Question: So I have a menu that I generate from a php query the output looks like:
'''
#ultra-menu {
width: 92%;
background-color: rgba(255, 255, 255, 0.90);
position: absolute;
left: 0px;
right: 0px;
margin: auto;
border-radius: 35px;
max-height: 300px;
padding: 25px;
top: 82px;
z-index: 999999;
}
#ultra-menu h3 {
text-transform: uppercase;
color: #e4810b;
text-align: left;
margin-top: 0px;
padding-top: 0px;
}
#ultra-menu a {
color: #28281e;
}
#ultra-menu a:hover {
color: #e4810b;
}
#ultra-menu ul {
margin: 7px;
float: left;
}
.um-cat {
display: none;
text-align: left;
}
#um-fresh {
display: block;
}
'''
'''
<nav id="ultra-menu" class="site-sub-navigation align-center" role="navigation">
<div id="um-fresh" class="um-cat">
<h3><b>Freshwater</b></h3>
<ul>
<li class="um-par"><a href="/books-media/"><b>Books &amp; Media</b></a>
</li>
</ul>
<ul>
<li class="um-par"><a href="/fishing-accessories/"><b>Fishing Accessories</b></a>
</li>
<li class="um-sub"><a href="/fishing-accessories/fishing-nets/">Fishing Nets</a>
</li>
<li class="um-sub"><a href="/fishing-accessories/fishing-tools-accessories/">Fishing Tools &amp; Accessories</a>
</li>
<li class="um-sub"><a href="/fishing-accessories/rod-accessories/">Rod Accessories</a>
</li>
<li class="um-sub"><a href="/fishing-accessories/smokers-flasks/">Smokers &amp; Flasks</a>
</li>
<li class="um-sub"><a href="/fishing-accessories/sunglasses/">Sunglasses</a>
</li>
<li class="um-sub"><a href="/fishing-accessories/wader-accessories/">Wader Accessories</a>
</li>
<li class="um-sub"><a href="/fishing-accessories/wader-repair/">Wader Repair</a>
</li>
<li class="um-sub"><a href="/fishing-accessories/wading-staffs/">Wading Staffs</a>
</li>
</ul>
<ul>
<li class="um-par"><a href="/fishing-clothing/"><b>Fishing Clothing</b></a>
</li>
<li class="um-sub"><a href="/fishing-clothing/coats-jackets/">Coats &amp; Jackets</a>
</li>
<li class="um-sub"><a href="/fishing-clothing/gloves/">Gloves</a>
</li>
<li class="um-sub"><a href="/fishing-clothing/hats-caps/">Hats &amp; Caps</a>
</li>
<li class="um-sub"><a href="/fishing-clothing/freshwater-fishing-clothing-jackets/">Jackets</a>
</li>
<li class="um-sub"><a href="/fishing-clothing/jumpers-fleeces/">Jumpers &amp; Fleeces</a>
</li>
<li class="um-sub"><a href="/fishing-clothing/life-jackets/">Life jackets &amp; Collars</a>
</li>
<li class="um-sub"><a href="/fishing-clothing/socks/">Socks</a>
</li>
<li class="um-sub"><a href="/fishing-clothing/thermals-base-layers/">Thermals &amp; Base Layers</a>
</li>
<li class="um-sub"><a href="/fishing-clothing/trousers-shorts/">Trousers</a>
</li>
<li class="um-sub"><a href="/fishing-clothing/vests-waistcoats/">Vests &amp; Waistcoats</a>
</li>
<li class="um-sub"><a href="/fishing-clothing/waders-boots/">Waders &amp; Boots</a>
</li>
<li class="um-sub"><a href="/fishing-clothing/wading-jackets/">Wading Jackets</a>
</li>
</ul>
<ul>
<li class="um-par"><a href="/fishing-equipment/"><b>Fishing Equipment</b></a>
</li>
<li class="um-sub"><a href="/fishing-equipment/backing-nylon-accessories/">Backing, Nylon &amp; Accessories</a>
</li>
<li class="um-sub"><a href="/fishing-equipment/fly-lines/">Fly Lines</a>
</li>
<li class="um-sub"><a href="/fishing-equipment/fly-reels/">Fly Reels</a>
</li>
<li class="um-sub"><a href="/fishing-equipment/fly-rods/">Fly Rods</a>
</li>
<li class="um-sub"><a href="/fishing-equipment/leaders-tippets/">Leaders &amp; Tippets</a>
</li>
<li class="um-sub"><a href="/fishing-equipment/freshwater-fishing-equipment-rod-accessories/">Rod Accessories</a>
</li>
<li class="um-sub"><a href="/fishing-equipment/spools/">Spools</a>
</li>
</ul>
<ul>
<li class="um-par"><a href="/flies-fly-tying/"><b>Flies &amp; Fly Tying</b></a>
</li>
</ul>
<ul>
<li class="um-par"><a href="/gifts-miscellaneous/"><b>Gifts &amp; Miscellaneous</b></a>
</li>
</ul>
<ul>
<li class="um-par"><a href="/luggage-storage/"><b>Luggage &amp; Storage</b></a>
</li>
</ul>
<ul>
<li class="um-par"><a href="/spinning/"><b>Spinning</b></a>
</li>
<li class="um-sub"><a href="/spinning/braid-line/">Braid &amp; Line</a>
</li>
<li class="um-sub"><a href="/spinning/spinners/">Spinners</a>
</li>
<li class="um-sub"><a href="/spinning/spinning-accessories/">Spinning Accessories</a>
</li>
<li class="um-sub"><a href="/spinning/spinning-reels/">Spinning Reels</a>
</li>
<li class="um-sub"><a href="/spinning/spinning-rods/">Spinning Rods</a>
</li>
</ul>
</div>
</nav>
'''
What I am trying to do here is make them list from left to right wrap its container like the image:

So that instead of having whitespace under each '<ul>' I would like the other '<ul>' to fit underneath.
I know this is possible with flex box's but for compatibility I don't want them on my site.
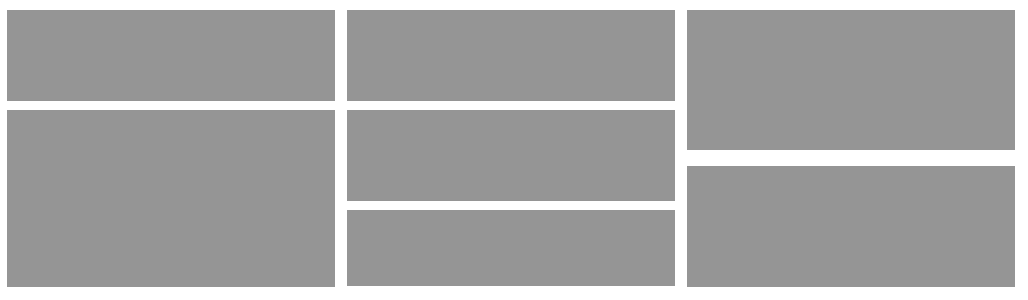
Answer: Css only you could use 'column-count' on your parent element in your case #um-fresh.
Then on your children you want to act masonry like you would use 'display: inline-block;'
Though it technically has the same support as Flex-box's I would say it's an easier solution than flex box.
<URL>
<URL>
A safer conduct might be to use <URL> because of the lack of IE9 and 8 support.
Though saying that you could put in a conditional statement for '<IE9' and activate jsMasonry so you are not polluting your site with additional js. That way you have a CSS only version and then when the user is on an older browser they get the js masonry so that it still looks right.
Also if you are using <URL> you could detect if column-count is working and if not then run jsMasonary.
---
so your css for Column Count would be like:
'''
#ultra-menu {
width: 92%;
background-color: rgba(255, 255, 255, 0.90);
position: absolute;
left: 0px;
right: 0px;
margin: auto;
border-radius: 35px;
max-height: 300px;
padding: 25px;
top: 82px;
z-index: 999999;
}
#ultra-menu h3 {
text-transform: uppercase;
color: #e4810b;
text-align: left;
margin-top: 0px;
padding-top: 0px;
}
#ultra-menu a {
color: #28281e;
}
#ultra-menu a:hover {
color: #e4810b;
}
#ultra-menu ul {
margin: 7px;
display: inline-block;
}
.um-cat {
display: none;
text-align: left;
}
#um-fresh {
display: block;
-moz-column-count: 4;
-webkit-column-count: 4;
column-count: 4;
}
'''
'''
<nav id="ultra-menu" class="site-sub-navigation align-center" role="navigation">
<div id="um-fresh" class="um-cat">
<h3><b>Freshwater</b></h3>
<ul>
<li class="um-par"><a href="/books-media/"><b>Books &amp; Media</b></a>
</li>
</ul>
<ul>
<li class="um-par"><a href="/fishing-accessories/"><b>Fishing Accessories</b></a>
</li>
<li class="um-sub"><a href="/fishing-accessories/fishing-nets/">Fishing Nets</a>
</li>
<li class="um-sub"><a href="/fishing-accessories/fishing-tools-accessories/">Fishing Tools &amp; Accessories</a>
</li>
<li class="um-sub"><a href="/fishing-accessories/rod-accessories/">Rod Accessories</a>
</li>
<li class="um-sub"><a href="/fishing-accessories/smokers-flasks/">Smokers &amp; Flasks</a>
</li>
<li class="um-sub"><a href="/fishing-accessories/sunglasses/">Sunglasses</a>
</li>
<li class="um-sub"><a href="/fishing-accessories/wader-accessories/">Wader Accessories</a>
</li>
<li class="um-sub"><a href="/fishing-accessories/wader-repair/">Wader Repair</a>
</li>
<li class="um-sub"><a href="/fishing-accessories/wading-staffs/">Wading Staffs</a>
</li>
</ul>
<ul>
<li class="um-par"><a href="/fishing-clothing/"><b>Fishing Clothing</b></a>
</li>
<li class="um-sub"><a href="/fishing-clothing/coats-jackets/">Coats &amp; Jackets</a>
</li>
<li class="um-sub"><a href="/fishing-clothing/gloves/">Gloves</a>
</li>
<li class="um-sub"><a href="/fishing-clothing/hats-caps/">Hats &amp; Caps</a>
</li>
<li class="um-sub"><a href="/fishing-clothing/freshwater-fishing-clothing-jackets/">Jackets</a>
</li>
<li class="um-sub"><a href="/fishing-clothing/jumpers-fleeces/">Jumpers &amp; Fleeces</a>
</li>
<li class="um-sub"><a href="/fishing-clothing/life-jackets/">Life jackets &amp; Collars</a>
</li>
<li class="um-sub"><a href="/fishing-clothing/socks/">Socks</a>
</li>
<li class="um-sub"><a href="/fishing-clothing/thermals-base-layers/">Thermals &amp; Base Layers</a>
</li>
<li class="um-sub"><a href="/fishing-clothing/trousers-shorts/">Trousers</a>
</li>
<li class="um-sub"><a href="/fishing-clothing/vests-waistcoats/">Vests &amp; Waistcoats</a>
</li>
<li class="um-sub"><a href="/fishing-clothing/waders-boots/">Waders &amp; Boots</a>
</li>
<li class="um-sub"><a href="/fishing-clothing/wading-jackets/">Wading Jackets</a>
</li>
</ul>
<ul>
<li class="um-par"><a href="/fishing-equipment/"><b>Fishing Equipment</b></a>
</li>
<li class="um-sub"><a href="/fishing-equipment/backing-nylon-accessories/">Backing, Nylon &amp; Accessories</a>
</li>
<li class="um-sub"><a href="/fishing-equipment/fly-lines/">Fly Lines</a>
</li>
<li class="um-sub"><a href="/fishing-equipment/fly-reels/">Fly Reels</a>
</li>
<li class="um-sub"><a href="/fishing-equipment/fly-rods/">Fly Rods</a>
</li>
<li class="um-sub"><a href="/fishing-equipment/leaders-tippets/">Leaders &amp; Tippets</a>
</li>
<li class="um-sub"><a href="/fishing-equipment/freshwater-fishing-equipment-rod-accessories/">Rod Accessories</a>
</li>
<li class="um-sub"><a href="/fishing-equipment/spools/">Spools</a>
</li>
</ul>
<ul>
<li class="um-par"><a href="/flies-fly-tying/"><b>Flies &amp; Fly Tying</b></a>
</li>
</ul>
<ul>
<li class="um-par"><a href="/gifts-miscellaneous/"><b>Gifts &amp; Miscellaneous</b></a>
</li>
</ul>
<ul>
<li class="um-par"><a href="/luggage-storage/"><b>Luggage &amp; Storage</b></a>
</li>
</ul>
<ul>
<li class="um-par"><a href="/spinning/"><b>Spinning</b></a>
</li>
<li class="um-sub"><a href="/spinning/braid-line/">Braid &amp; Line</a>
</li>
<li class="um-sub"><a href="/spinning/spinners/">Spinners</a>
</li>
<li class="um-sub"><a href="/spinning/spinning-accessories/">Spinning Accessories</a>
</li>
<li class="um-sub"><a href="/spinning/spinning-reels/">Spinning Reels</a>
</li>
<li class="um-sub"><a href="/spinning/spinning-rods/">Spinning Rods</a>
</li>
</ul>
</div>
</nav>
'''